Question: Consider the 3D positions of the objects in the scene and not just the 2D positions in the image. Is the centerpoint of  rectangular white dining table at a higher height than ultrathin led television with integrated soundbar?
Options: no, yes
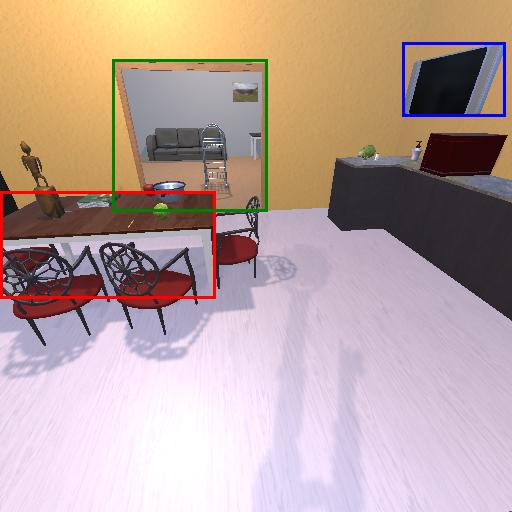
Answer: no